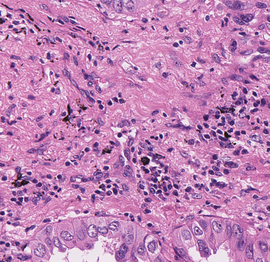
Tumor epithelial tissue: yes
Tumor-associated stroma tissue: yes
Normal tissue: no